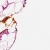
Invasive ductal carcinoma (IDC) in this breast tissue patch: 0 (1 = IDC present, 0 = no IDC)